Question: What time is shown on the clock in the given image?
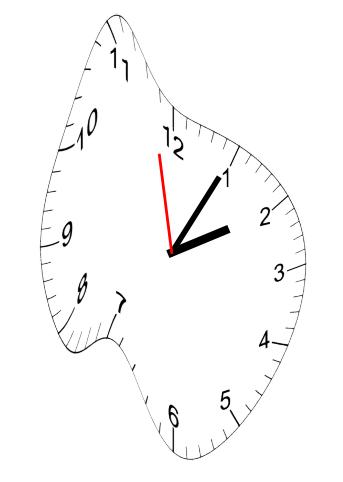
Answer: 02:04:58